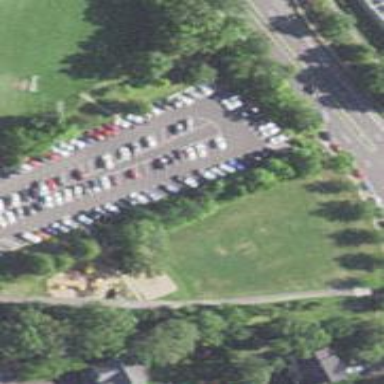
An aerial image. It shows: Recreational ground in the park area.